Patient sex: M
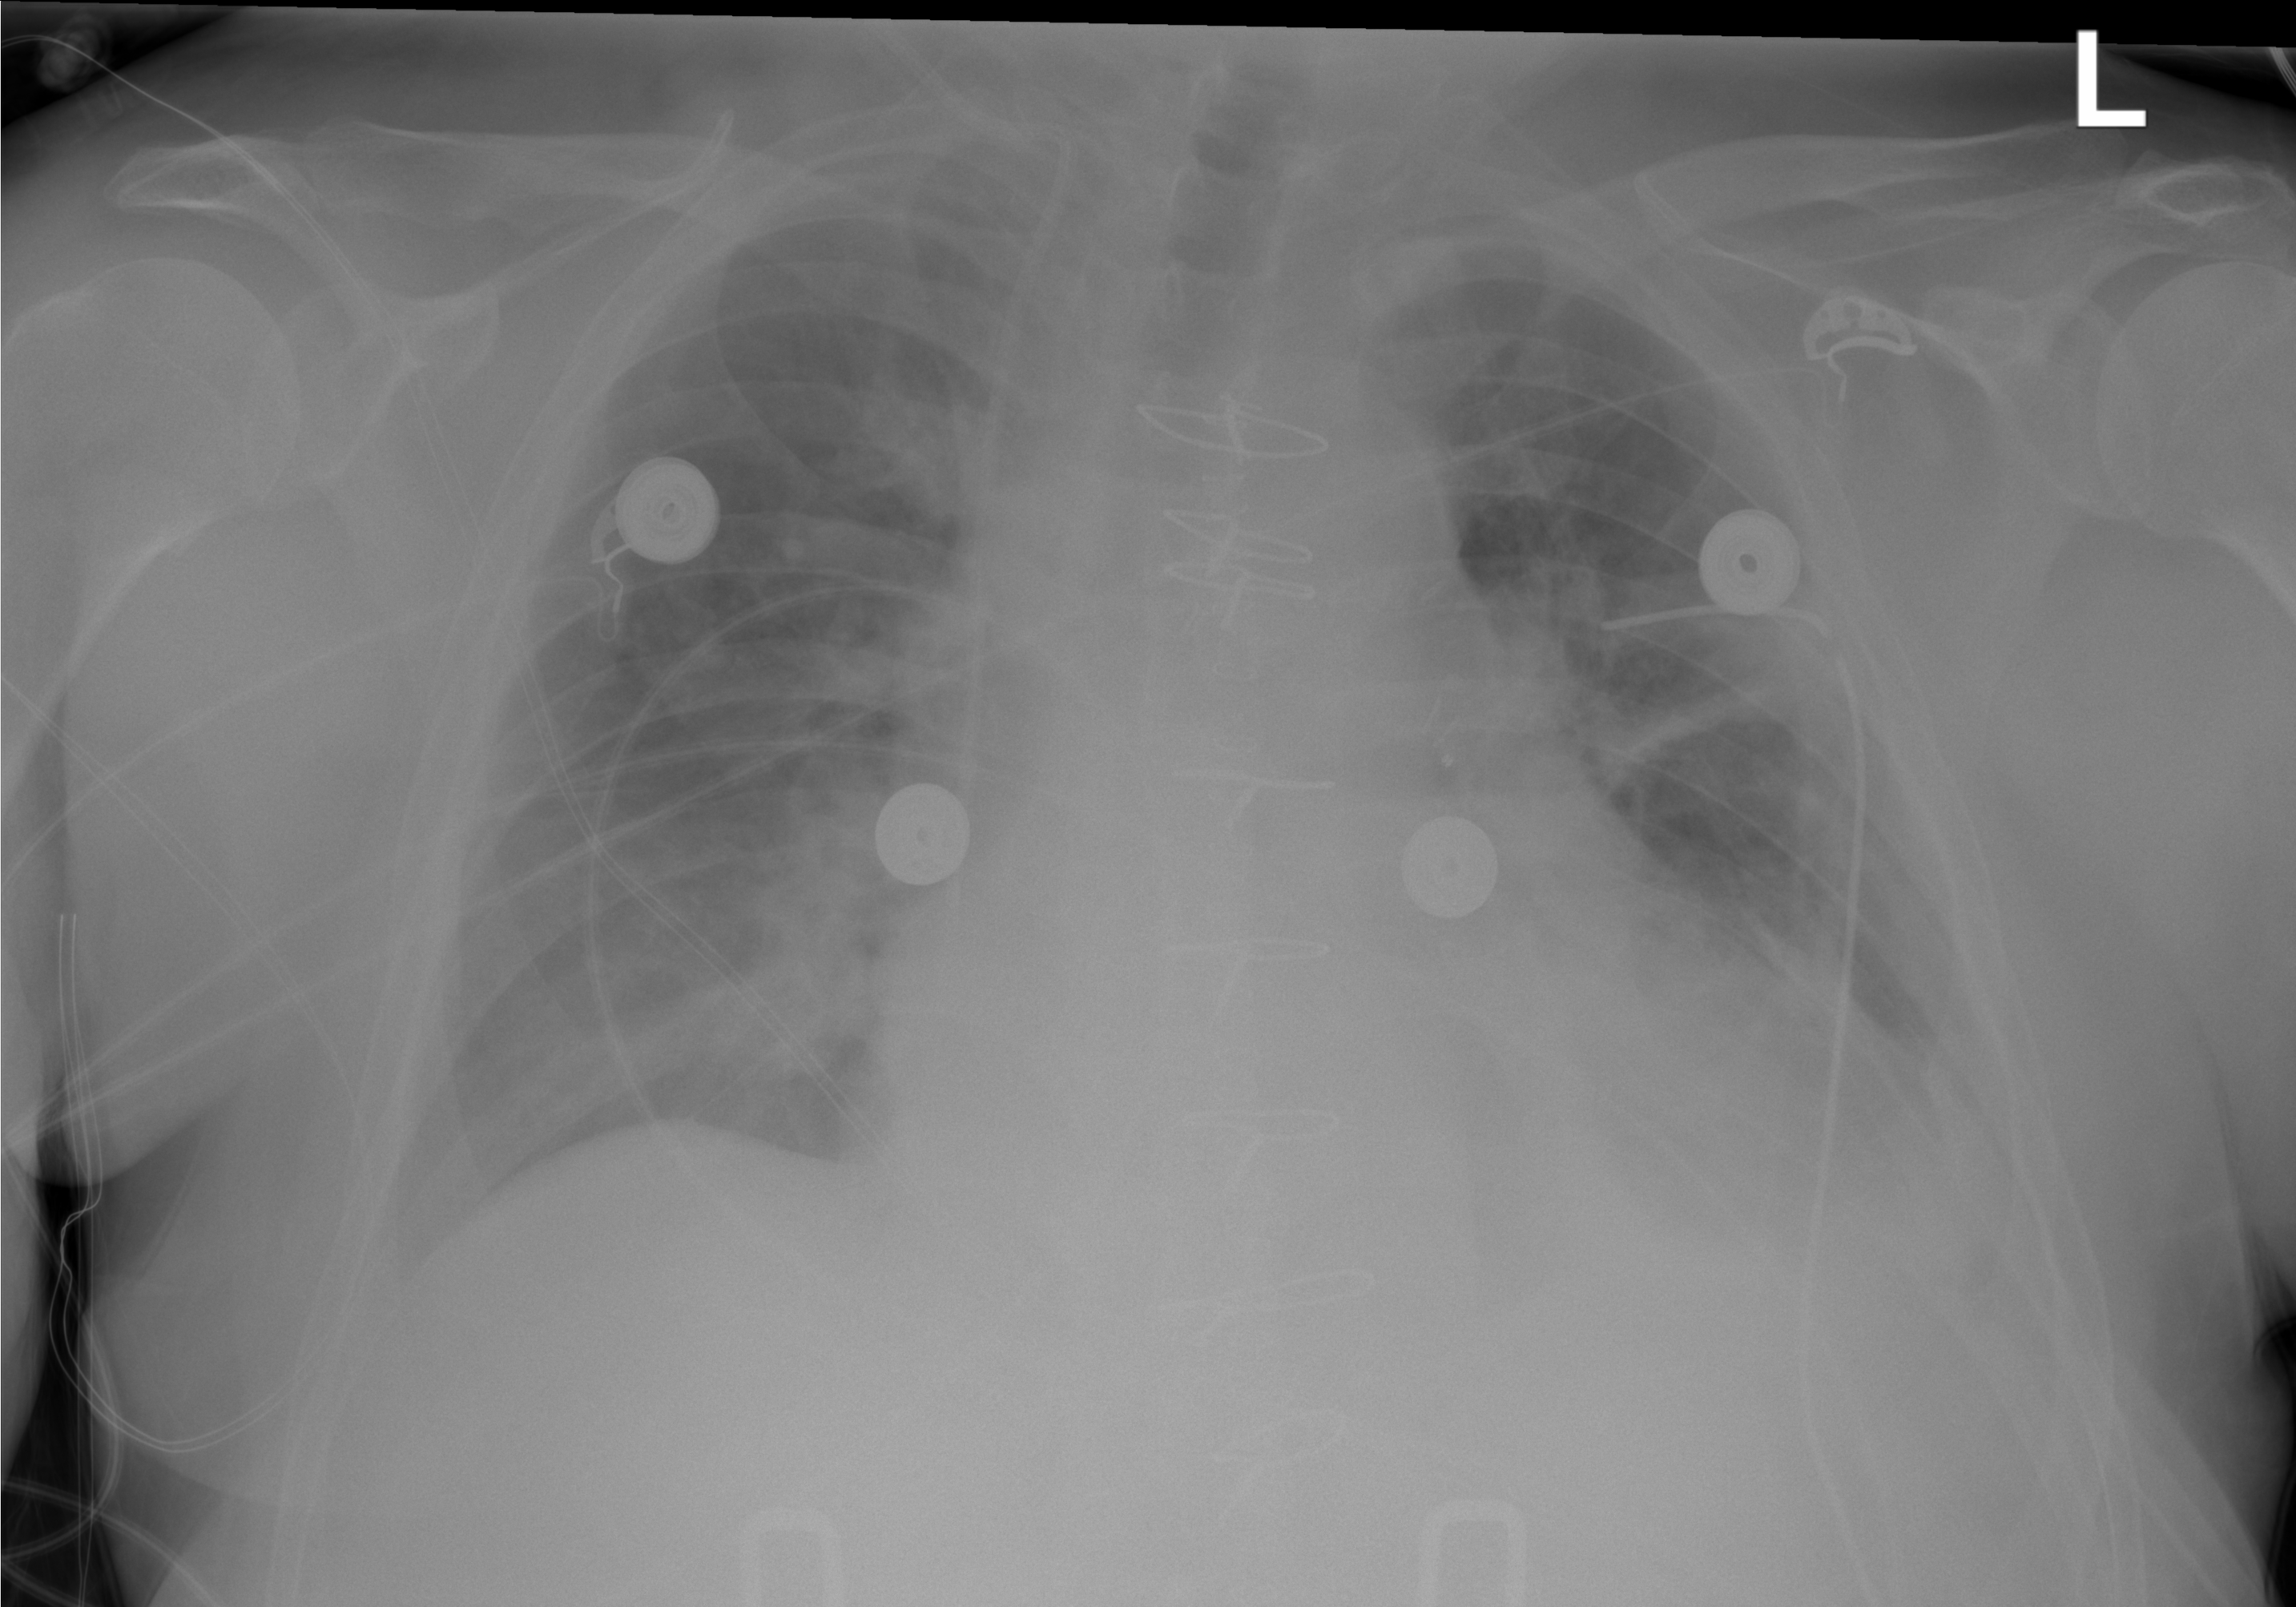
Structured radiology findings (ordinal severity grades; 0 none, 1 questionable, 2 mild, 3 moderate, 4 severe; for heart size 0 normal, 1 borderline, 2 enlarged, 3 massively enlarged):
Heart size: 2
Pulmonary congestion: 2
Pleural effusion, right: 0
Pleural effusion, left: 1
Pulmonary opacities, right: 0
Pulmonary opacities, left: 1
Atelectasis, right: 0
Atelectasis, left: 3